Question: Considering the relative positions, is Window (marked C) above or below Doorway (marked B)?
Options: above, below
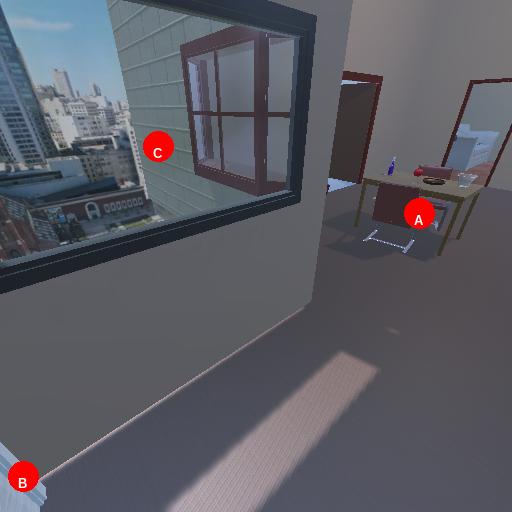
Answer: above